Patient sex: M
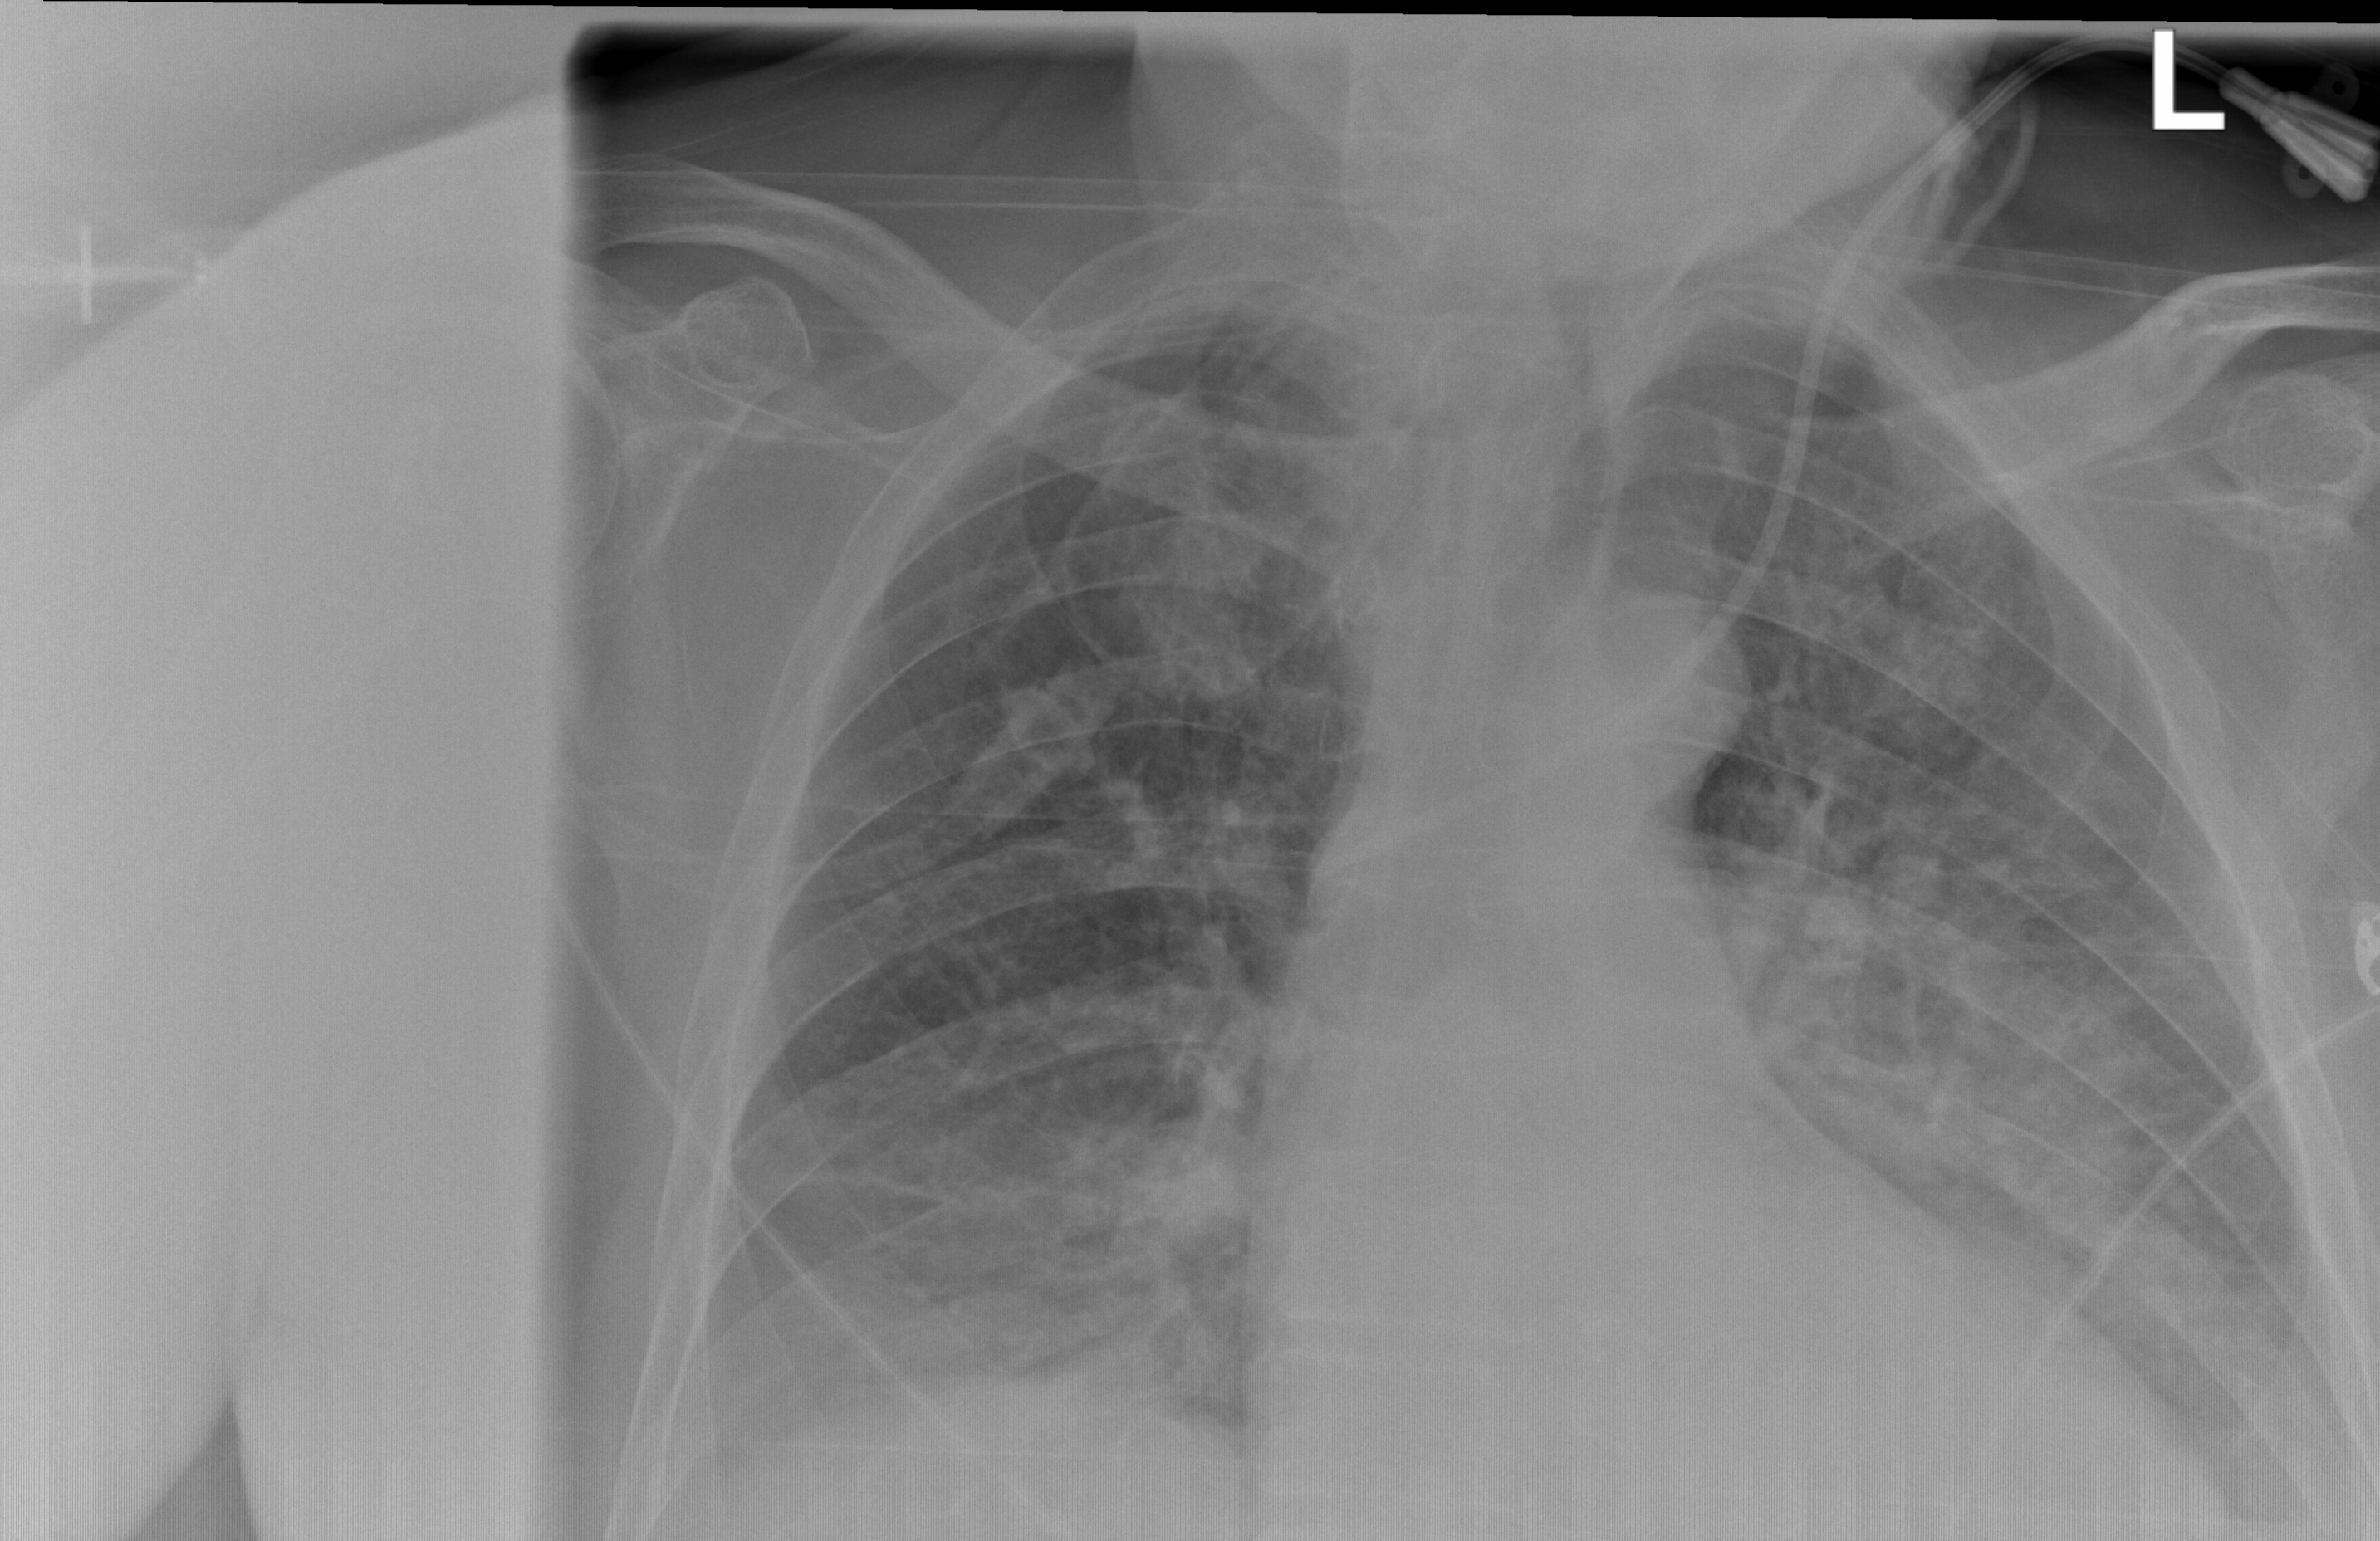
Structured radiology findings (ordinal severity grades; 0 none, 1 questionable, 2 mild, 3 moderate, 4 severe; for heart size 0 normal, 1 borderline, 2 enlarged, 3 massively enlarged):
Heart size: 1
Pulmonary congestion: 2
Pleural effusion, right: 2
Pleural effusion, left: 2
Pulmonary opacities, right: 2
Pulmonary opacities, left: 2
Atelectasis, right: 2
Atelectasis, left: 2